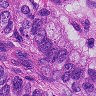
Metastatic tissue present: yes